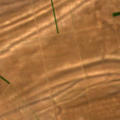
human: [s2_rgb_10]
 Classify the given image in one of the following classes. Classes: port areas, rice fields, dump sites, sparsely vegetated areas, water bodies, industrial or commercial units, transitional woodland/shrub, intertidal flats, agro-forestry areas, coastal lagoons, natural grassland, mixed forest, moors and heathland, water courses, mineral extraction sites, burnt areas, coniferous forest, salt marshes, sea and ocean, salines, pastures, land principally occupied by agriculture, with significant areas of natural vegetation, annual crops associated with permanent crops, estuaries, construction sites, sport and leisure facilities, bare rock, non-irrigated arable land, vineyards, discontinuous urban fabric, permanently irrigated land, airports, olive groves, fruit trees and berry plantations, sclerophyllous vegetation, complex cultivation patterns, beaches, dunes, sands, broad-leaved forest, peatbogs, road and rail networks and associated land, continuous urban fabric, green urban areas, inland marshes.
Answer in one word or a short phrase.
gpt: non-irrigated arable land